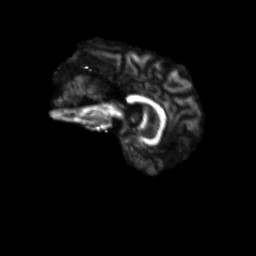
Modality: FA
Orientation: sagittal
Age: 65
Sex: male
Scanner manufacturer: siemens
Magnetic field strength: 3 T
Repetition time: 4.71 s
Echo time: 0.0906 s